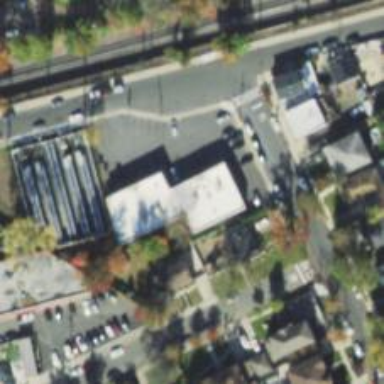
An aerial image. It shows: Clinic.